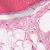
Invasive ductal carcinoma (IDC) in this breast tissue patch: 0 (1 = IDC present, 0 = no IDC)